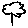
Label: tree